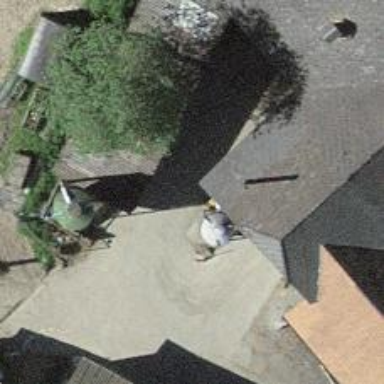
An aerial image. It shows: Shed.